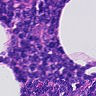
Metastatic tissue present: no